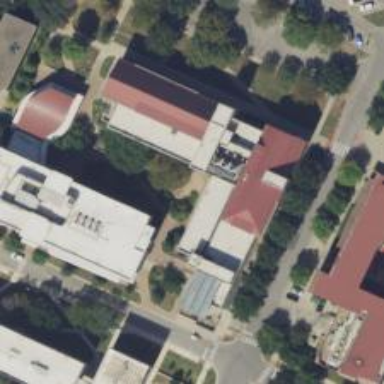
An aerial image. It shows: University building.